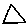
Label: triangle